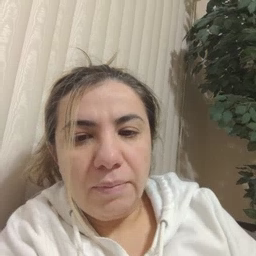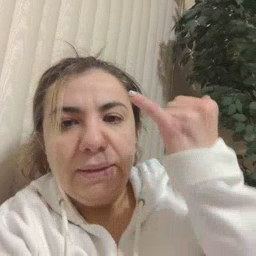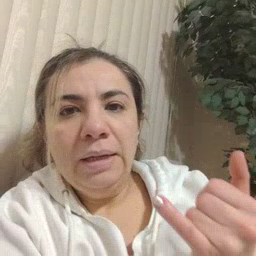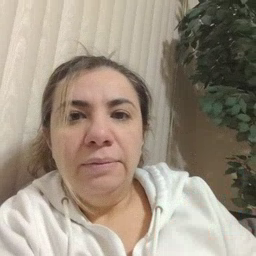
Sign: now